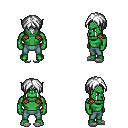
a pixel art fantasy rpg character, male body template, orc, green skin, leather shoulder armor, teal pants, white parted hairstyle, white slippers, four views (front, back, left, right), 2x2 character sprite sheet, small pixel art, hard edges, no anti-aliasing